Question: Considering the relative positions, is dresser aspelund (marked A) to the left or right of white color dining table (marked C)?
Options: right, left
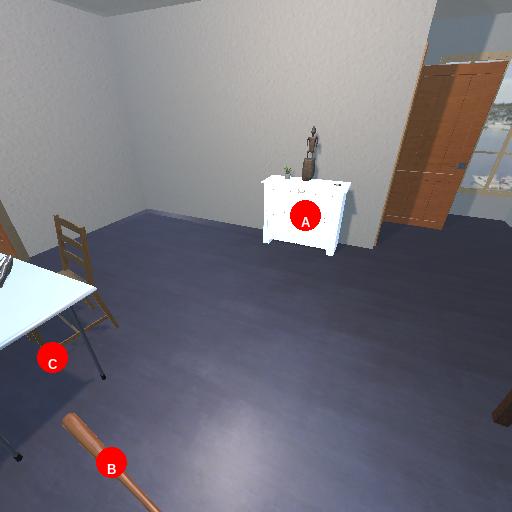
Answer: right